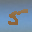
Label: 5